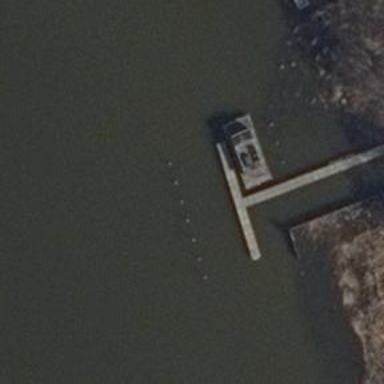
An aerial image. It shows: Man-made pier.